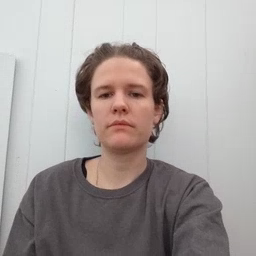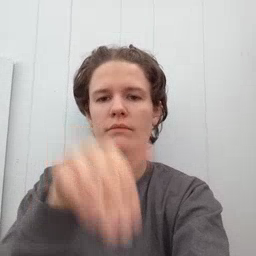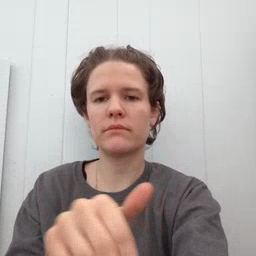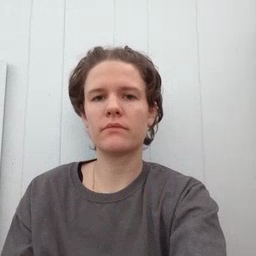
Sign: night